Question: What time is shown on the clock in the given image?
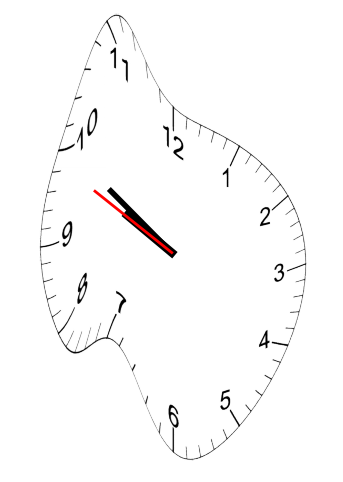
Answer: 09:49:49